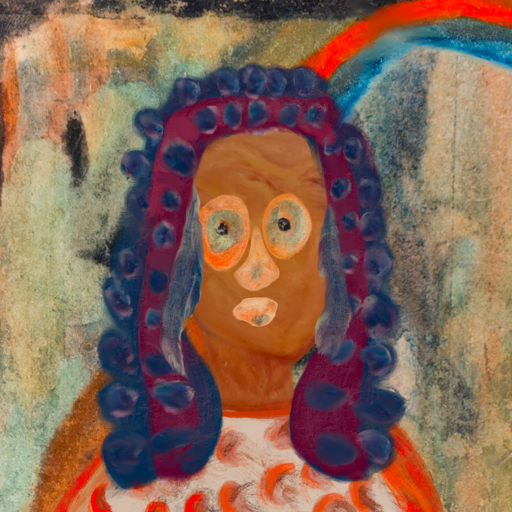
Background: Childish, Head And Neck Front: Pious_Lady, Face Front: Childish, Bust: Rupkatha, Hair Front: Hill_Girl, Head Accessory: Blank, Second Necklace: Blank, Necklace: Blank, Baby: Blank